Question: All can anyone tell me how i could possible get this rotated shadow to an image using CSS?
If possible also with the border radius done in CSS

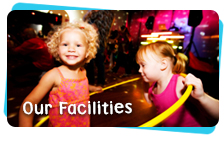
Answer: You'd probably have to create a transparent element with the shadow applied and rotate that behind your image. Something like:
'''
<div class="img-wrapper" style="position: relative;">
<div class="img-shadow" style="position: absolute; z-index: 1;"></div>
<div class="img" style="position: absolute; z-index: 2;"></div>
</div>
'''
SO isn't a "free freelancer" service, so give it a try and update your question with any issues you encounter.